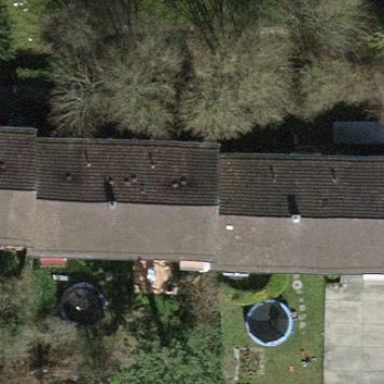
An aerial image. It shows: Building with tile roof.